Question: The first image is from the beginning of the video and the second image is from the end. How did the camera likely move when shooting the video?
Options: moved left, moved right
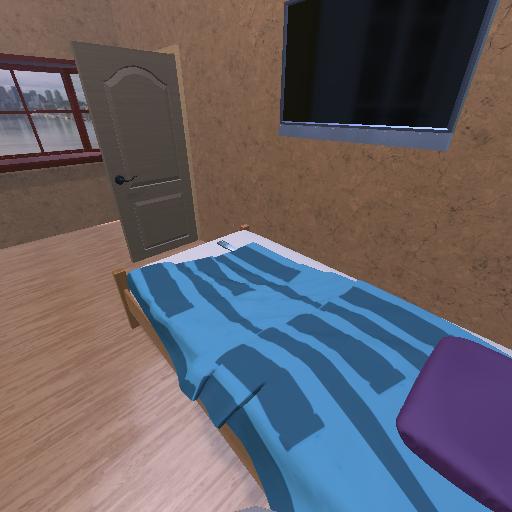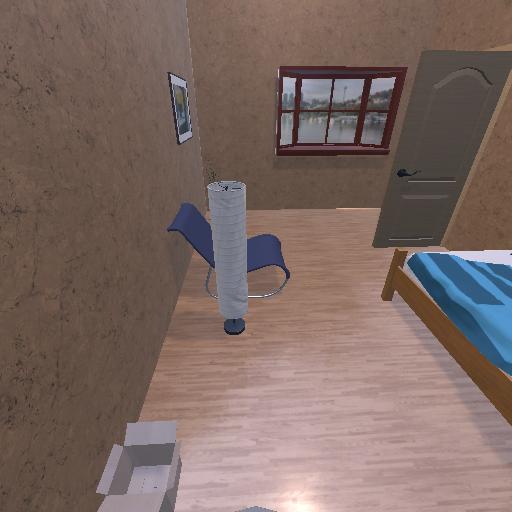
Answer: moved left